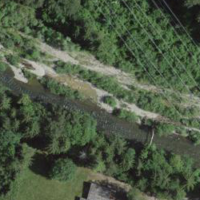
EUNIS habitat code: 15
Species observed at this site:
Oxalis acetosella